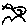
Label: bird